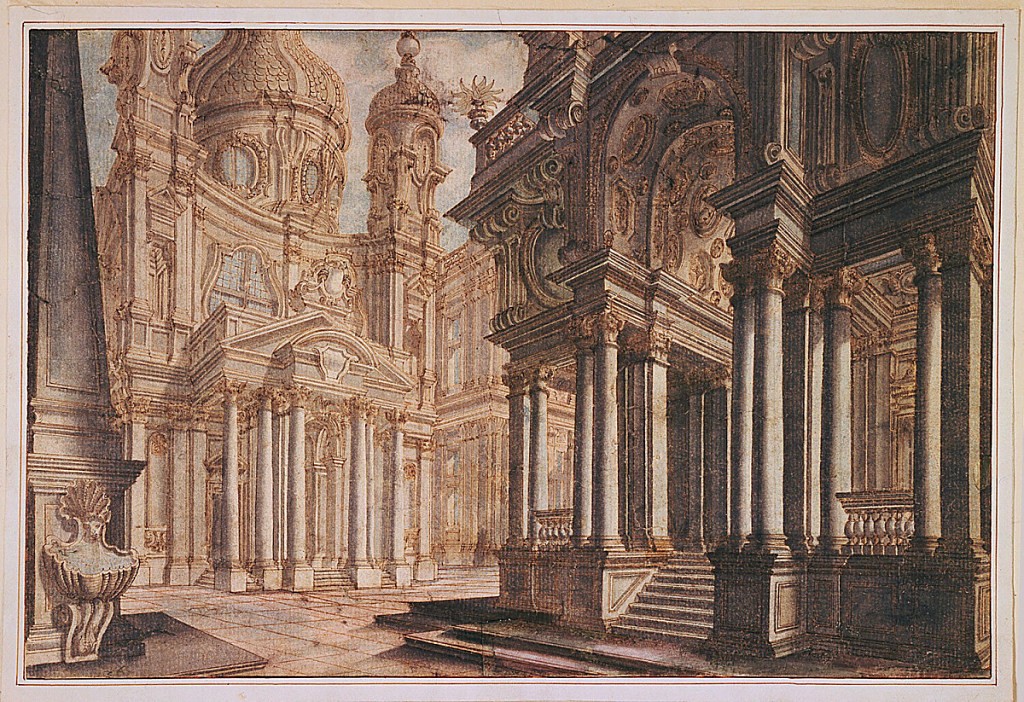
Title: Theater Design: A Town Square
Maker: Francesco Galli Bibiena, Italian, 1659–1739
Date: ca. 1719
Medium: Pen and brown ink, brush and gray wash, blue, pale rose watercolor on white laid paper, lined
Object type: Drawing
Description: Courtyard surrounded by arcade in the background. To the left, a building with dome and small towers at either side, having appearance of a church but there are no ecclesiastical motifs.